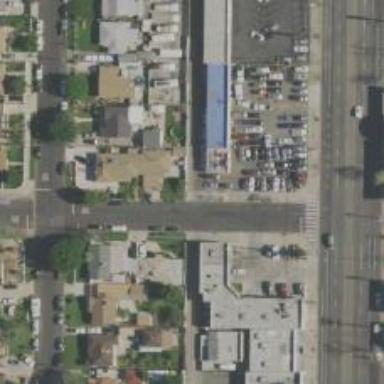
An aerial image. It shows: Alley classified as service road.